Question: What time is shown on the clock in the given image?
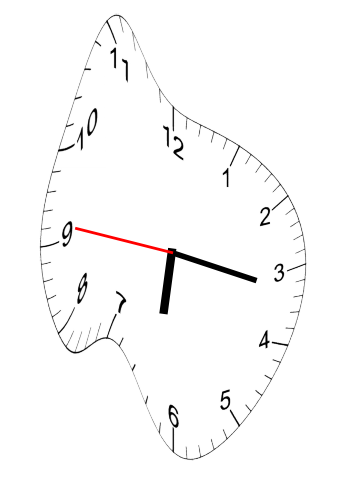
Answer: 06:16:46